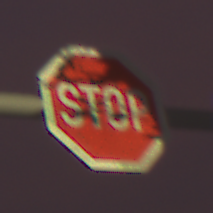
Verkehrszeichen: Stop
Umgebung: Outdoor, Urban
Tageszeit: SunriseSunset
Wetter: PartlyCloudy
Licht: Artificial
Jahreszeit: NotSpecified
Kontrast: HighContrast